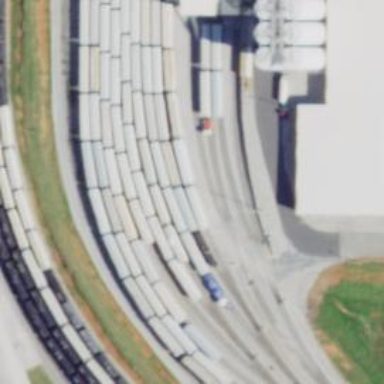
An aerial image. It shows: Rail spur service.